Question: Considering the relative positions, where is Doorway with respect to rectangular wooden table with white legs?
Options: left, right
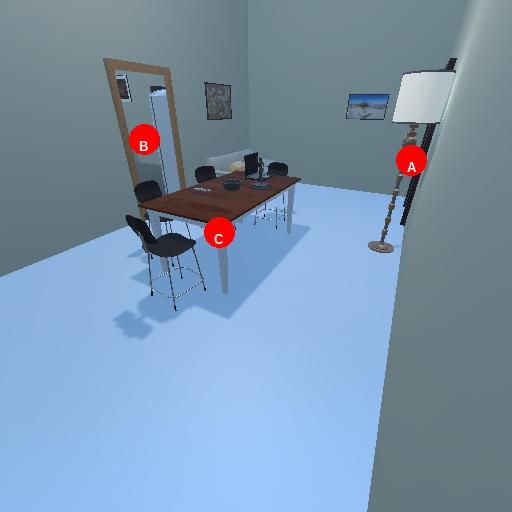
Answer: left